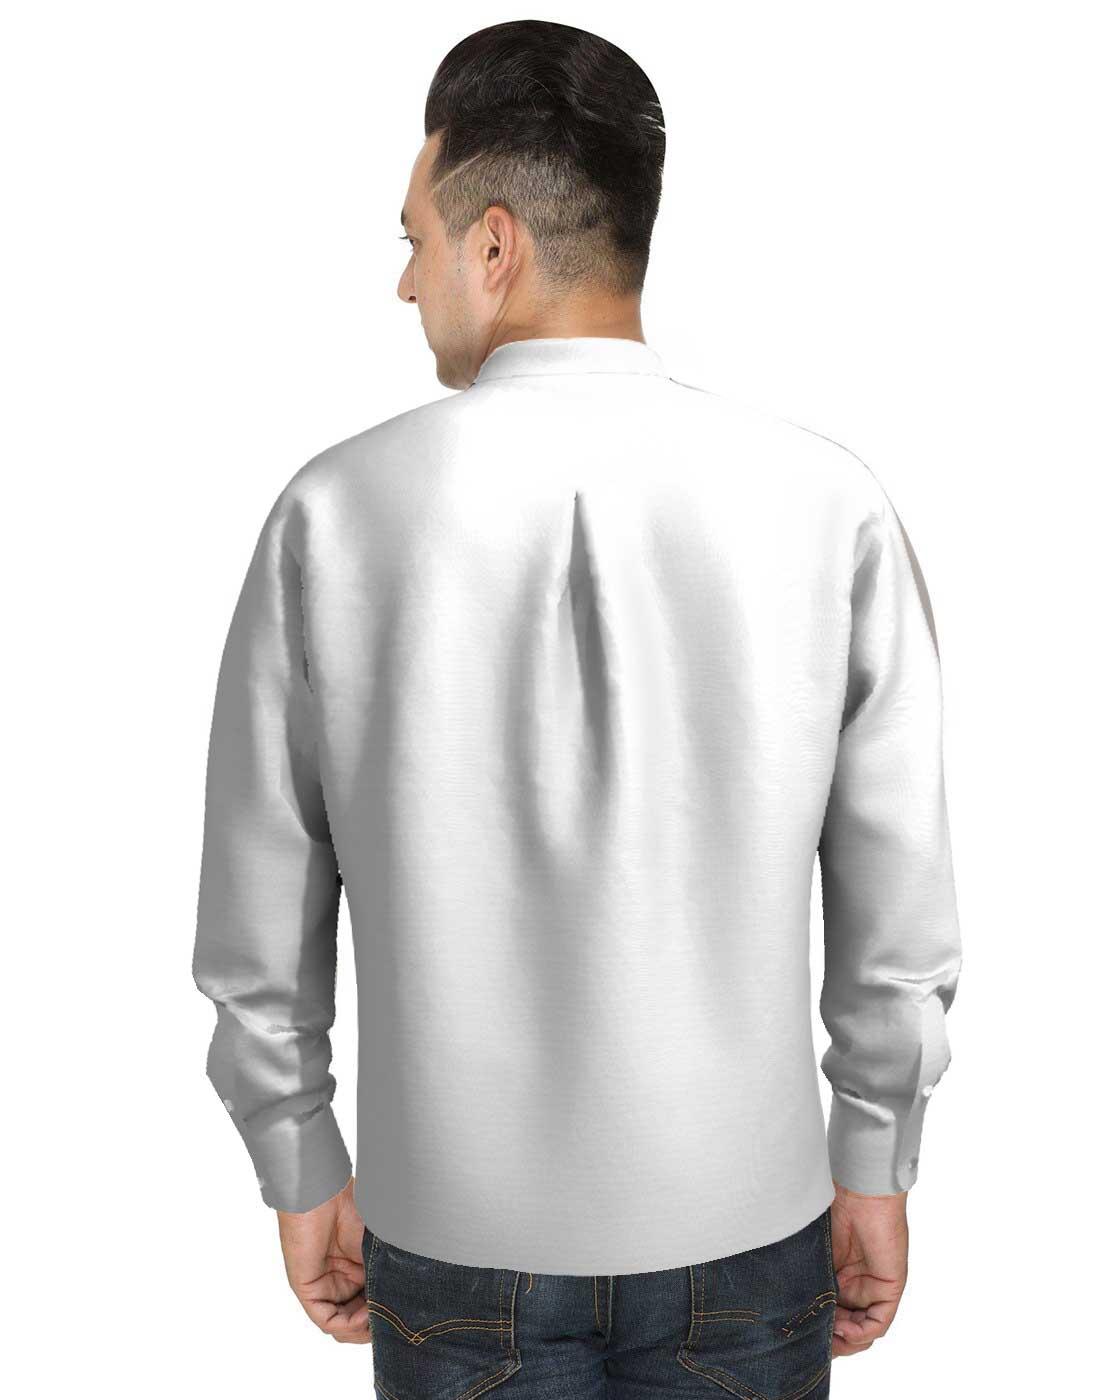
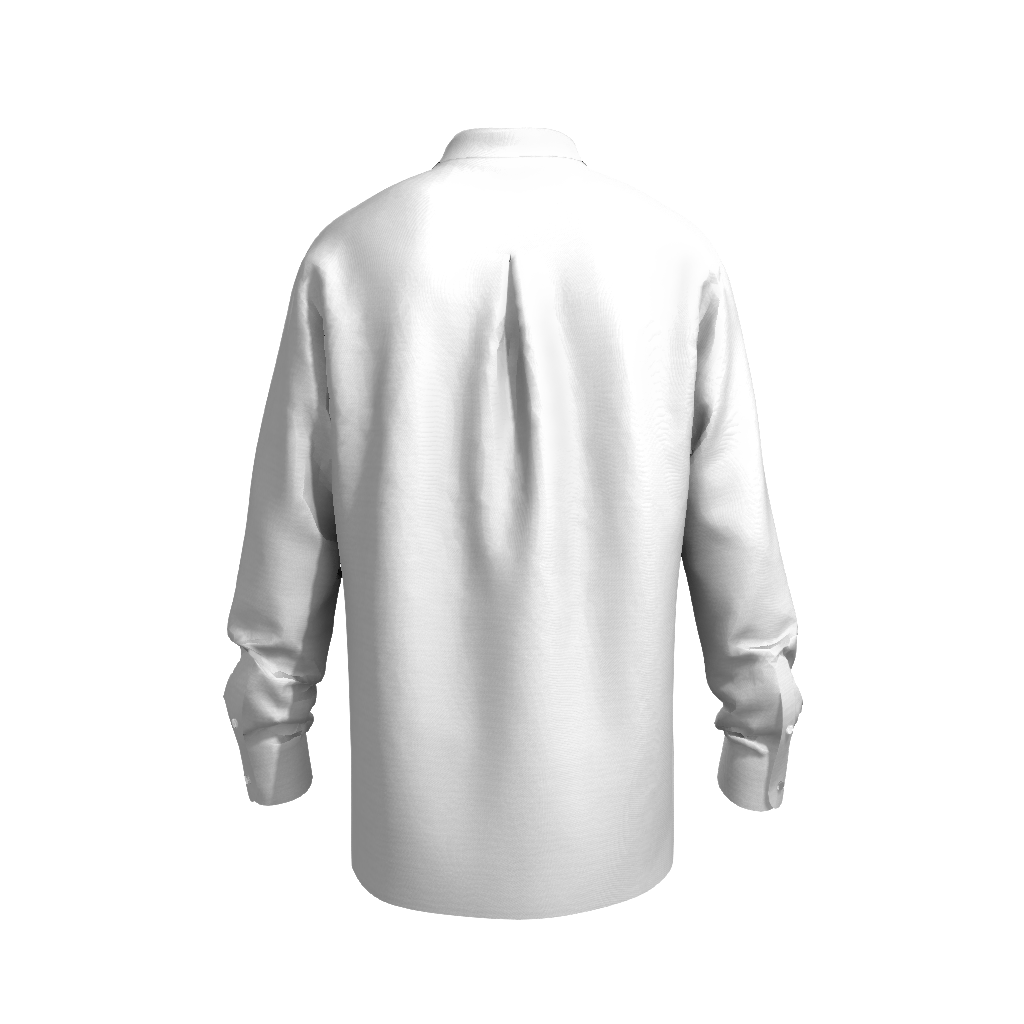
Clothing description: white regular fit button up tee